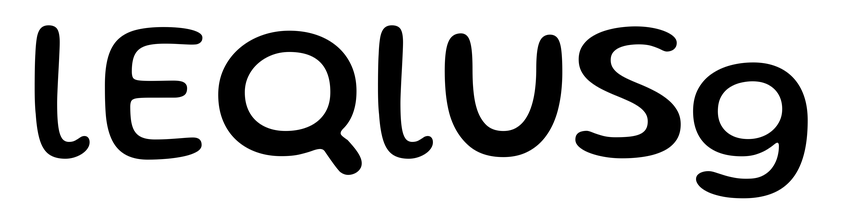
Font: Gluten_Regular